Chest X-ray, PA view. Patient: 82 years old, sex F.
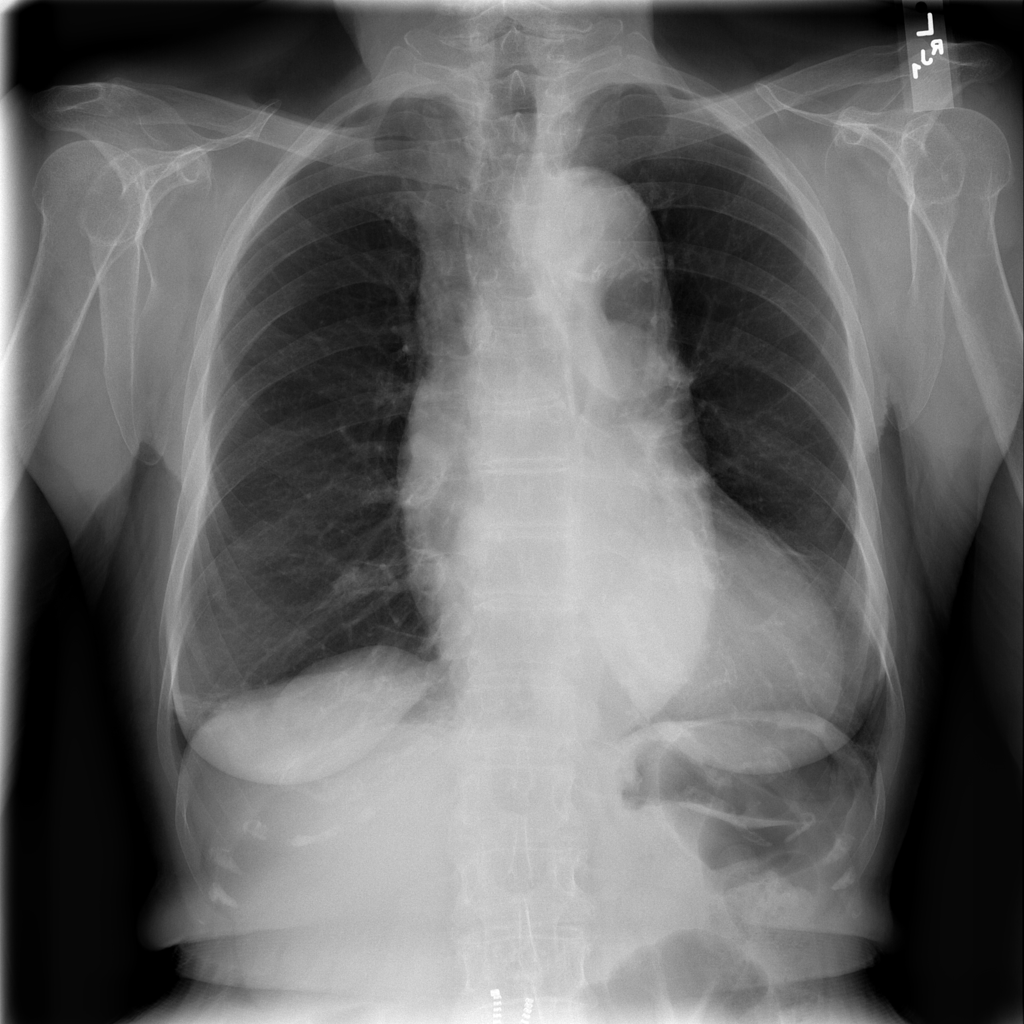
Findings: Cardiomegaly, Emphysema